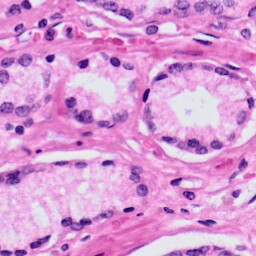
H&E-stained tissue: Prostate